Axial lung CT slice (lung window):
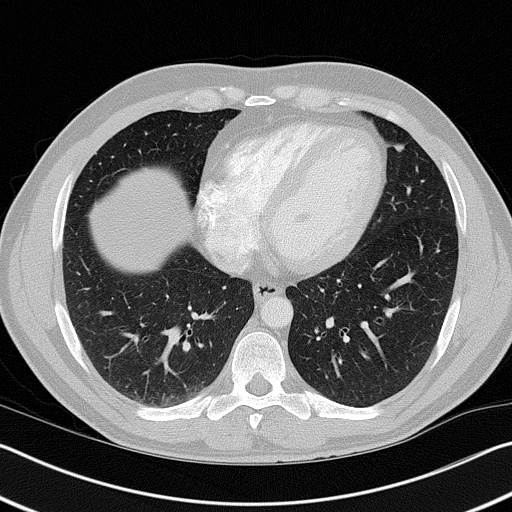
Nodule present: yes
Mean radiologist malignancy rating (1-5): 2